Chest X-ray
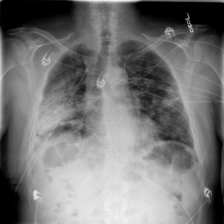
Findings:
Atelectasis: negative
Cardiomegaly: negative
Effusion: negative
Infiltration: negative
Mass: negative
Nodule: negative
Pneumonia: negative
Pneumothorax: negative
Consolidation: positive
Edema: negative
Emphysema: negative
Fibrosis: negative
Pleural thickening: negative
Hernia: negative